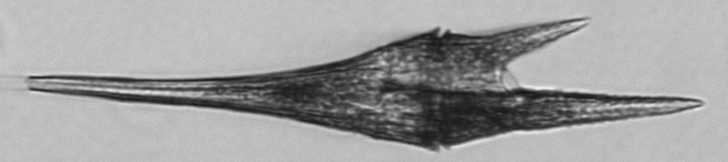
Label: Tripos_furca